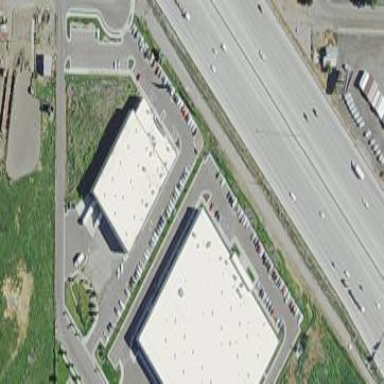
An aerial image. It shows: Commercial building.